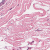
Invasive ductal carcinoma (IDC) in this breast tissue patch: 0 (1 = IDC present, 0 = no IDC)